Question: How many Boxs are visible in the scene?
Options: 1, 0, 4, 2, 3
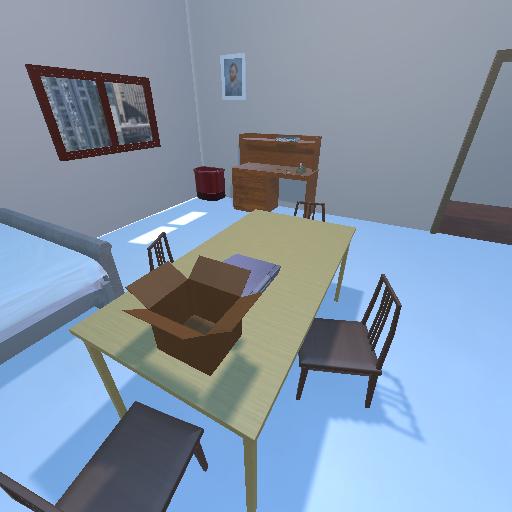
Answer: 1